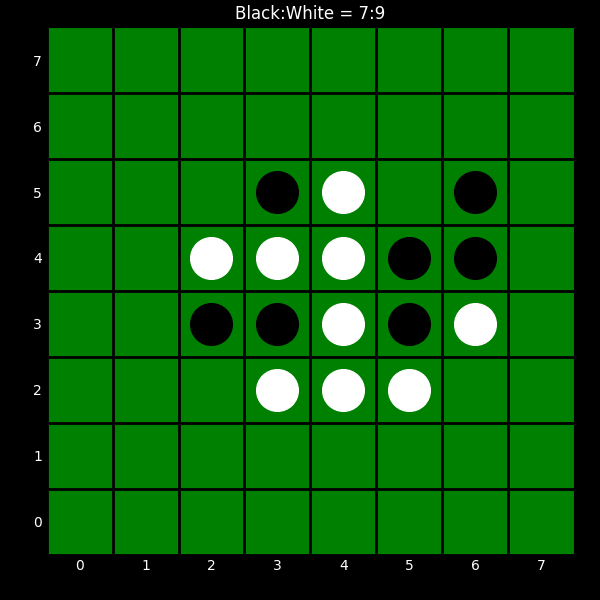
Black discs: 7
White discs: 9